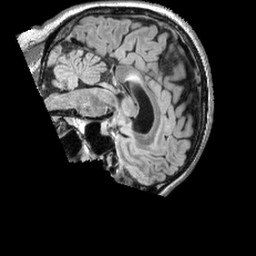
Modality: FLAIR
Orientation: sagittal
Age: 49
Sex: male
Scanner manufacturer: siemens
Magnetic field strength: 3 T
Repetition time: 5 s
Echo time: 0.387 s